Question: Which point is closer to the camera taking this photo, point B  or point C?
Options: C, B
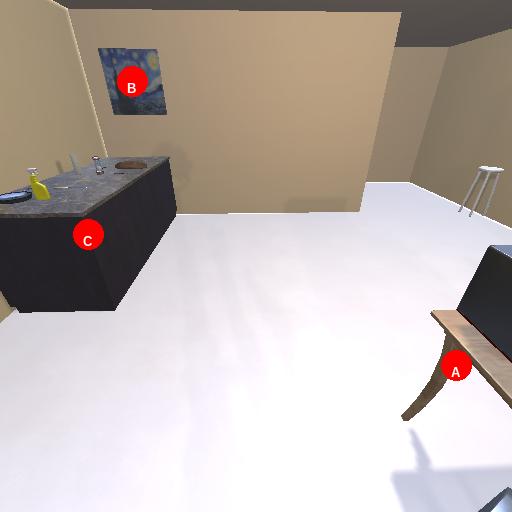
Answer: C